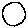
Label: circle